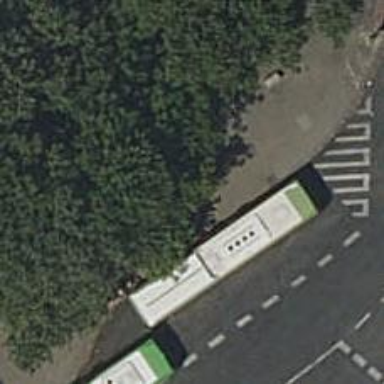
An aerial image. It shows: Platform for public transport with shelter.